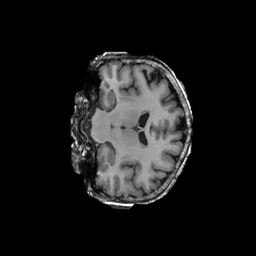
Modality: T1w
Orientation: coronal
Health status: ill
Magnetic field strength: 3 T